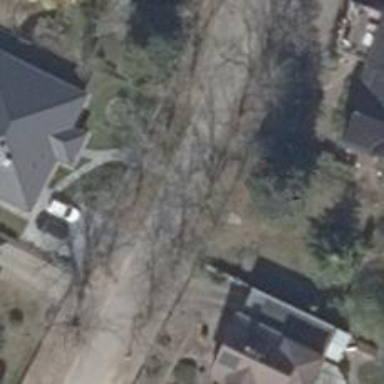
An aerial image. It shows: Residential road.